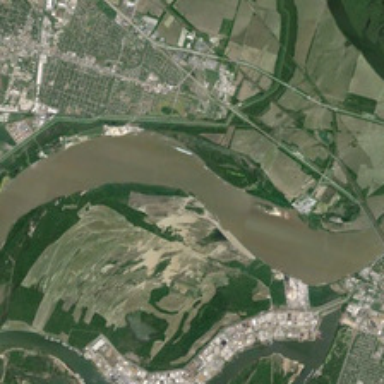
Many green tree are in two sides of a curved river .